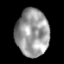
Tissue: lung
Cell type: Epithelial cells
Senescence score: 0.101
Nuclear area (px): 1524
Mean DAPI intensity: 154.09